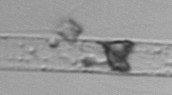
Label: Dactyliosolen_blavyanus